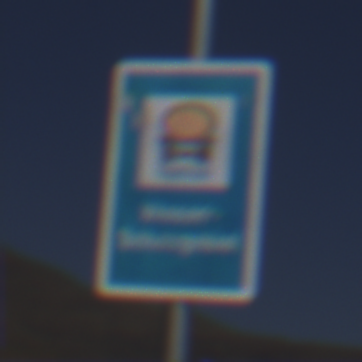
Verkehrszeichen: Wasserschutzgebiet
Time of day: Midday
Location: Outdoor (Nature)
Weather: Clear
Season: NotSpecified
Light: Natural